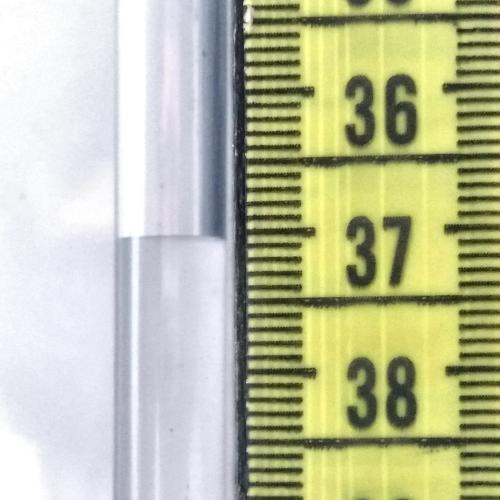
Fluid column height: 37.0 cm